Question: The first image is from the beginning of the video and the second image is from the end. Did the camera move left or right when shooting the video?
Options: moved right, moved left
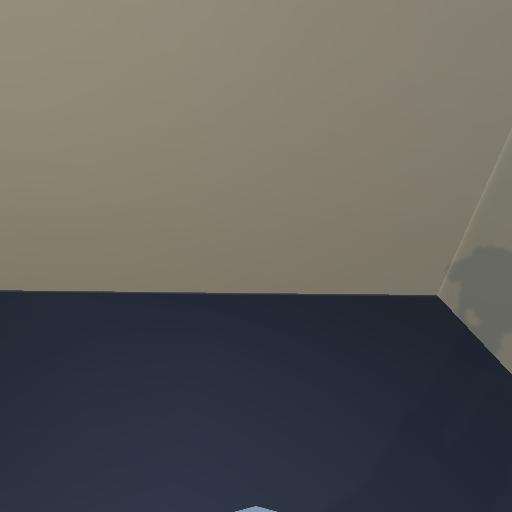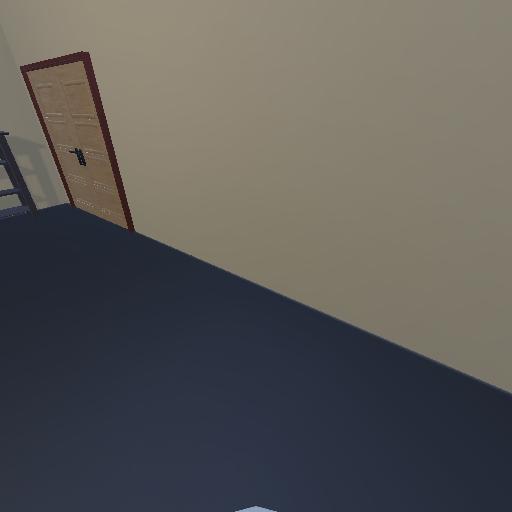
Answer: moved right